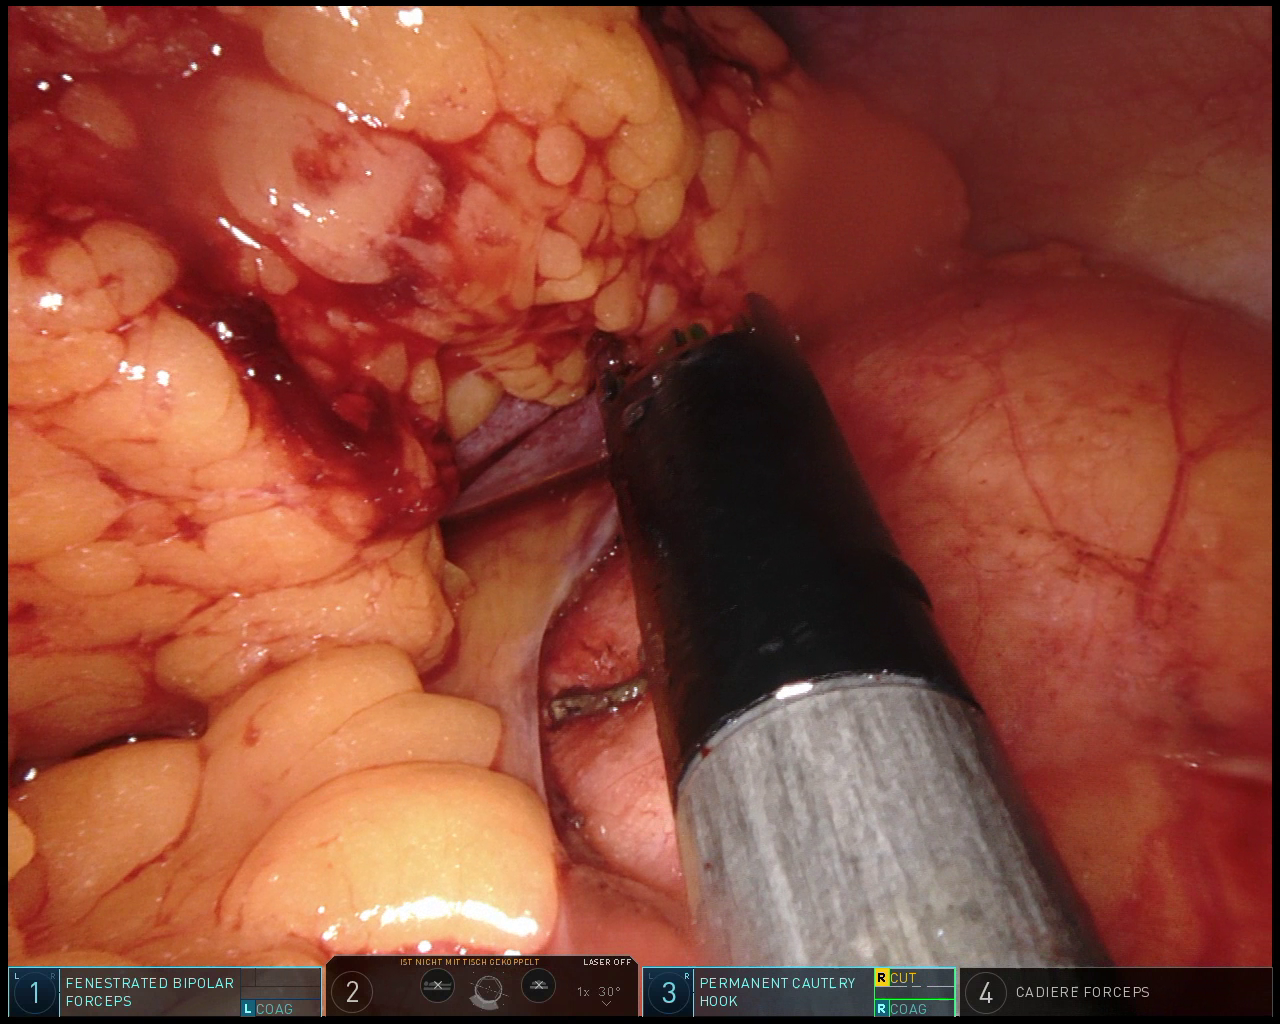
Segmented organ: spleen
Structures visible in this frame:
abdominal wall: yes
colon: yes
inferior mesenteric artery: no
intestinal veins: no
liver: no
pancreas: no
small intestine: no
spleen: yes
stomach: no
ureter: no
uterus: no
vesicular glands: no